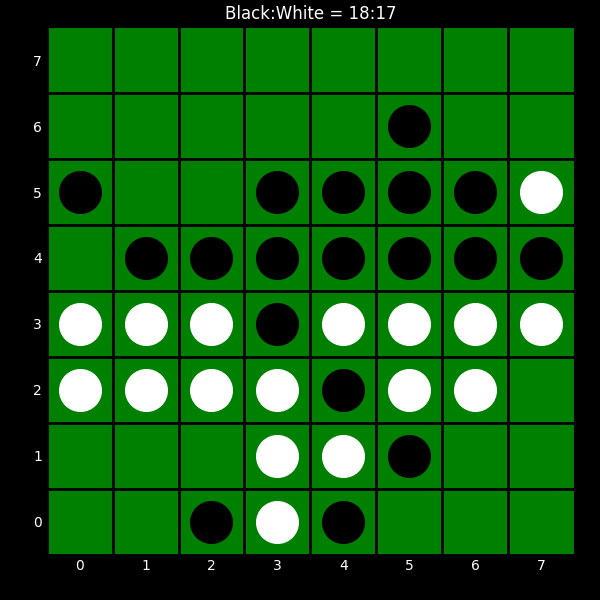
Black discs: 18
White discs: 17